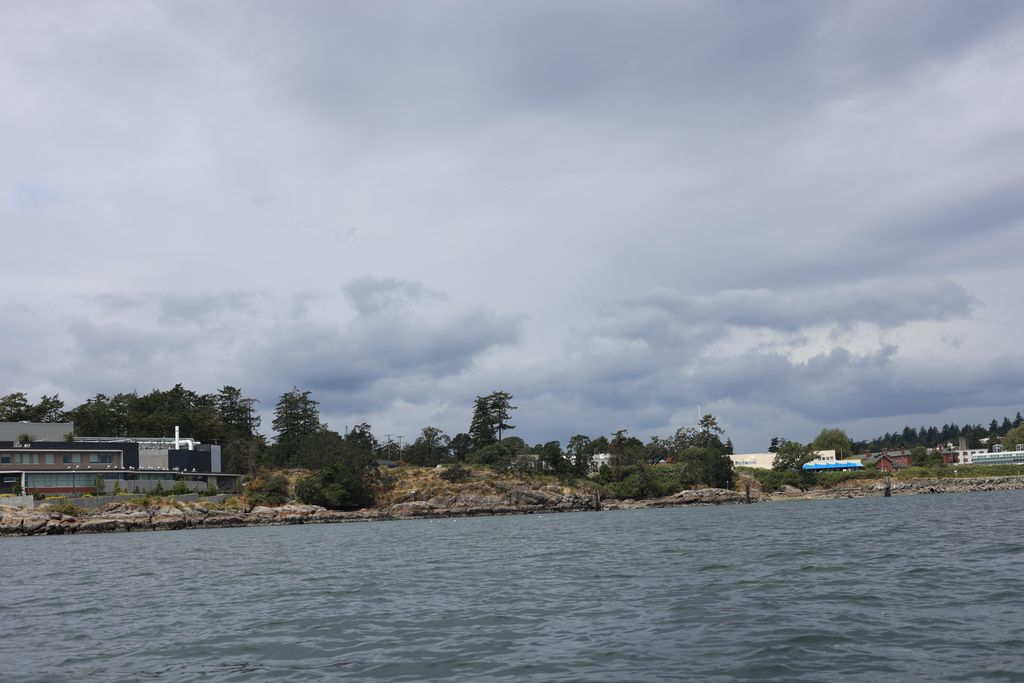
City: victoria